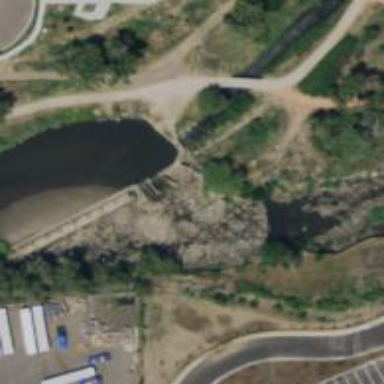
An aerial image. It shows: Weir along the waterway.